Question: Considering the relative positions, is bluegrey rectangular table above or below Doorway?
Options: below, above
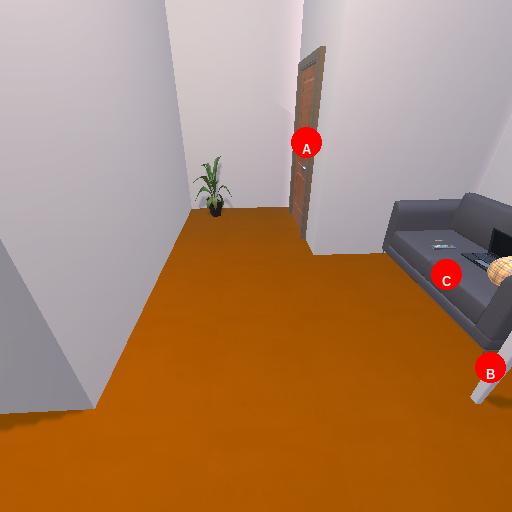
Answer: below